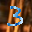
Label: 3